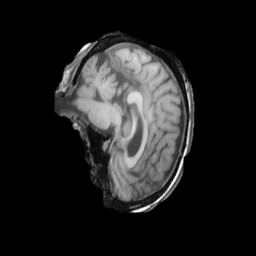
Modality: T1w
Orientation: sagittal
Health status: ill
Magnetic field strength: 3 T